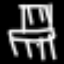
Label: chair